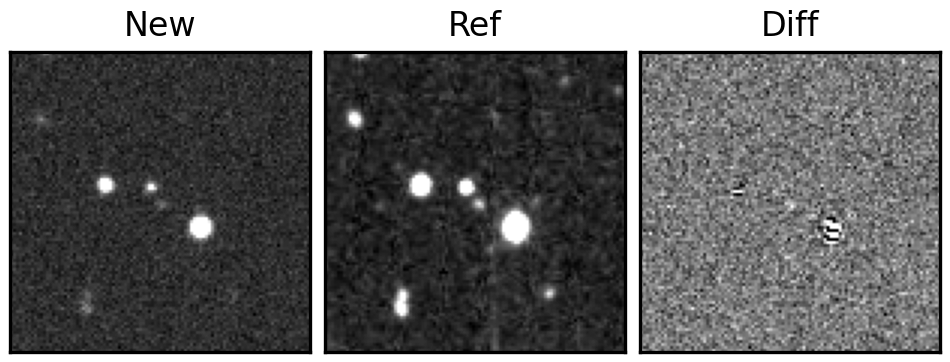
Label: real